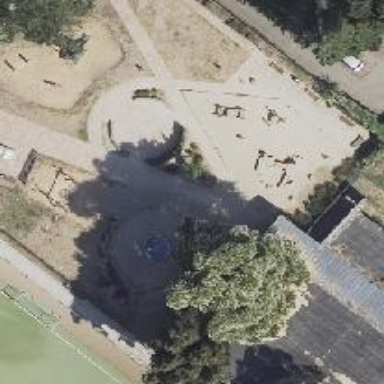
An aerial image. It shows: Playground with roundabout.